Question: I got the following warning messages as shown in picture which i believe is due to addition of an extra session variable (session_start) so what i want is that i need to hide that warning.

Actually if i didn't give session at the beginning to get the user session but if it not given then session is not set but when added it give warning. What may be the problem to be?
Code:
'''
<?php
session_start();
include("connect/config1.php");
?>
'''
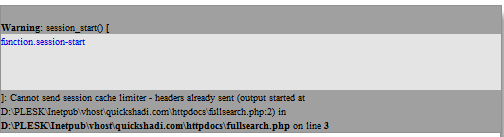
Answer: You have to place 'session_start()' at the beginning of your document. There has to be no output before this call.
Hiding the message wouldn't solve your problem.
If you only want to hide the warnings:
'''
<?php
ini_set('error_reporting', 0);
ini_set('display_errors', 0);
?>
'''
Look at your fullsearch.php, there probably is a blank line at the beginning (before '<?php'). Remove it.